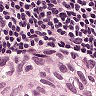
Metastatic tissue present: yes